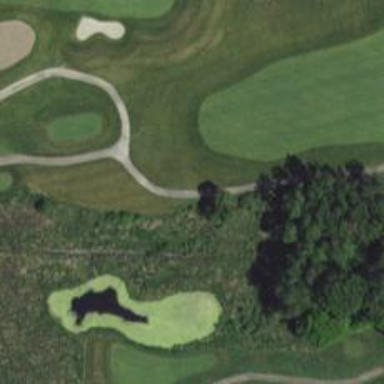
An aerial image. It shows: Pathway for golfing.